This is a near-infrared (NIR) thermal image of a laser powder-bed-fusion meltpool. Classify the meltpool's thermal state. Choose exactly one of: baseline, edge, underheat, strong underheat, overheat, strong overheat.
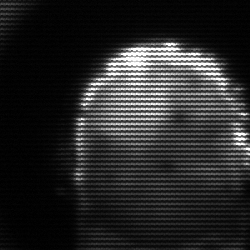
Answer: baseline